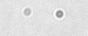
Label: camera_spot